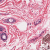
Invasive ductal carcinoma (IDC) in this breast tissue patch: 0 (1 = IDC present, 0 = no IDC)